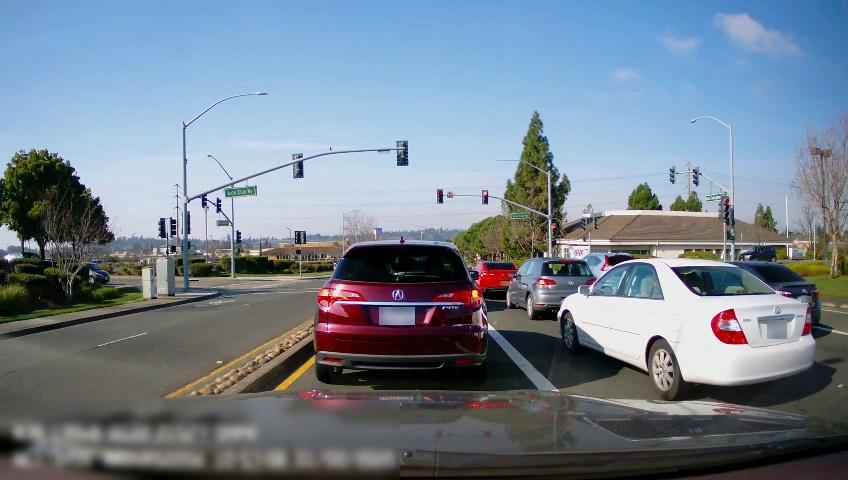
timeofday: Day
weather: Sunny
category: Drivable Space
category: Drivable Space
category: Vehicles | Car
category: Vehicles | SUV
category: Vehicles | SUV
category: Vehicles | Car
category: Vehicles | Car
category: Vehicles | Car
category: Vehicles | Car
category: Vehicles | SUV
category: Lanes | Current Lane
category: Lanes | Current Lane
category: Lanes | Current Lane
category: Lanes | Alternate Lane
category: Lanes | Opposite Lane
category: Traffic | Signs
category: Traffic | Signs
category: Traffic | Signs
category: Traffic | Signs
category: Traffic | Lights
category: Traffic | Lights
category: Traffic | Lights
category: Traffic | Lights
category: Traffic | Lights
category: Traffic | Lights
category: Traffic | Lights
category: Traffic | Lights
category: Traffic | Lights
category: Traffic | Lights
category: Traffic | Lights
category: Traffic | Lights
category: Traffic | Lights
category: Traffic | Lights
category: Traffic | Lights